Question: I have a simple console application as follows:
'''
private static void Main (string [] args)
{
System.Console.WriteLine("Initializing context...");
Database.Context.Initialize();
System.Console.WriteLine("Creating server...");
var server = new Server();
server.OnStarting += Server_OnStarting;
server.OnStarted += Server_OnStarted;
System.Console.WriteLine("Starting server...");
server.Start();
}
private static void Server_OnStarting (object sender, EventArgs e)
{
System.Console.WriteLine("Server_OnStarting.");
}
private static void Server_OnStarted (object sender, EventArgs e)
{
System.Console.WriteLine("Server_OnStarted.");
}
'''
'''
public bool Start ()
{
bool result = false;
lock (this._SyncRoot)
{
if (!this.Running)
{
this.Stopwatch.Reset();
this.RaiseOnStarting();
this.Running = true;
this.Terminate = false;
this.ThreadObject = new System.Threading.Thread(new System.Threading.ThreadStart(this.ProcessInternal));
this.Stopwatch.Restart();
this.ThreadObject.Start();
this.RaiseOnStarted();
result = true;
}
}
return (result);
}
'''
:

Out of the three 'Console.WriteLine' calls in 'Main', only the first gets printed immediately. This is understandable since everything in 'Database.Context.Initialize' happens on the same thread. However, the printing of 'Creating server...' and 'Starting server...' are delayed and clump together with the 'Server_OnStarting' and 'Server_OnStarted' messages. The call to the constructor is not threaded but the call to server.Start internally launches a thread, initializes some sockets, etc. However, the events 'OnStarting' and 'OnStarted' are fired on the thread so the threading aspect of it SHOULD NOT matter.
It seems, that after 'Initializing context...' is printed, no matter where I put the call to 'Console.WriteLine', it does not update the console window until server.Start returns after firing both events.
Is there a way to force the console to update while waiting for the server to start?
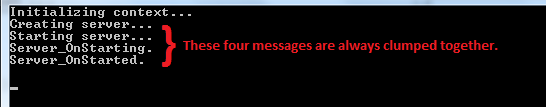
Answer: > Is there a way to force the console to update while waiting for the server to start?
The console behaves this way by default; in fact, there is no (supported) mechanism to force it to behave differently. When the Console.Out property is initiated, the <URL>:
> For example, set AutoFlush to true when you are writing to a device where the user expects immediate feedback. Console.Out is one of these cases:
(Note the 'AutoFlush' cannot be queried directly since the actual implementation uses a thread-safe wrapper; however, you can use the debugger or reflection to check that the value of '((Console.Out as TextWriter.SyncTextWriter)._out as StreamWriter).AutoFlush' is true.)
---
Back to the original problem:
> It seems, that after Initializing context... is printed, no matter where I put the call to 'Console.WriteLine', it does not update the console window until 'server.Start' returns after firing both events.
Let's look at what 'Server.Start' actually does:
1. Enters a lock (presumably non-blocking since the server is not started)
2. ** Raises OnStarting event**
3. Starts a thread
4. Restarts a stopwatch
5. ** Raises OnStarted event**
6. Returns
None of these tasks are particularly intensive. The delay between the OnStarting and OnStarted invocations is likely to be in the microsecond range.
'Server.Start''Server.Start'